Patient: sex M, age 29
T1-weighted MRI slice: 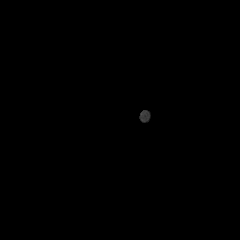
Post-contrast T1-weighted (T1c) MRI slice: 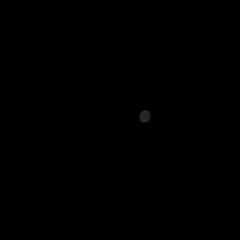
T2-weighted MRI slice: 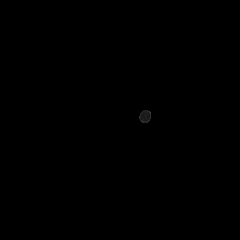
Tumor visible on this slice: no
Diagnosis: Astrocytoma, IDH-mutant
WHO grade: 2